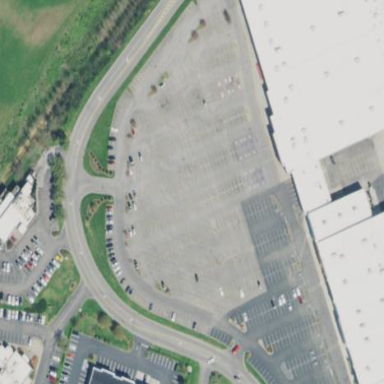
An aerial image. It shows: Retail area.